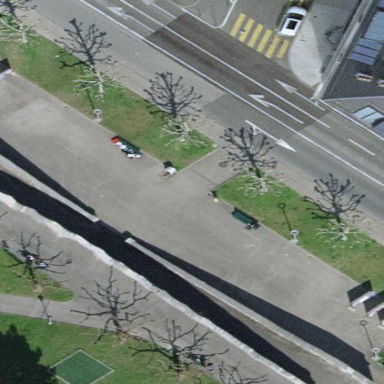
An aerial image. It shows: Pedestrian path with asphalt surface.